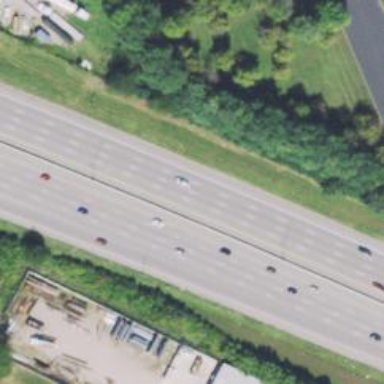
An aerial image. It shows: Motorway with embankment.